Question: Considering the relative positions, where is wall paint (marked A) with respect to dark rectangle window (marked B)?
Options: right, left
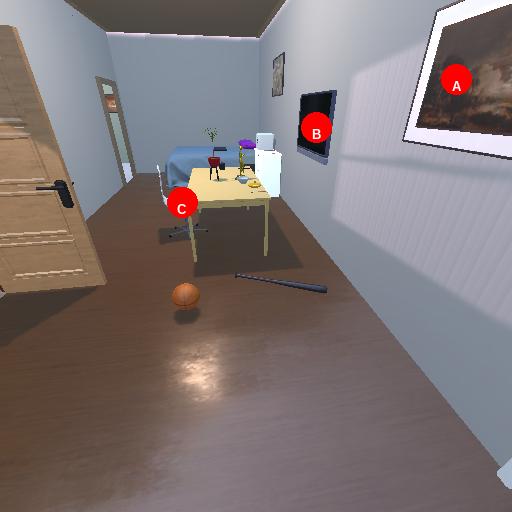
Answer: right